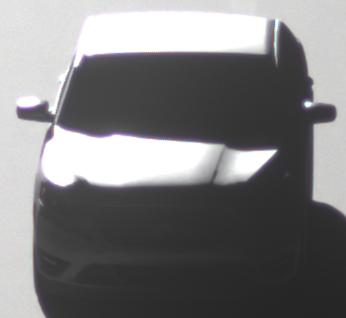
Make: Ford
Model: Taurus
Detailed model: SHO
Model produced from: 2012
Model produced until: 2019
Doors: 4
Color: white
Road condition: dry road
Daytime: morning or afternoon
Contrast: high contrast